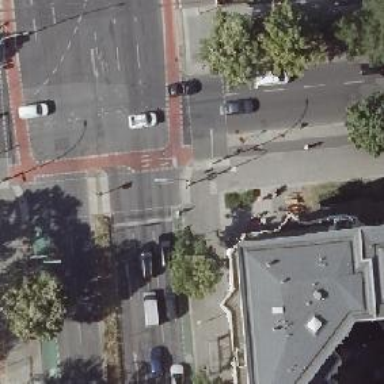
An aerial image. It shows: Asphalt cycleway with traffic signals at crossing.